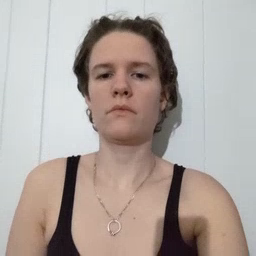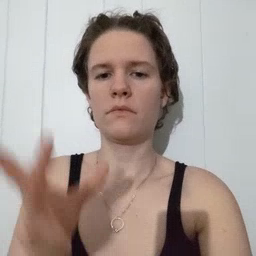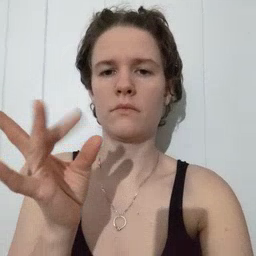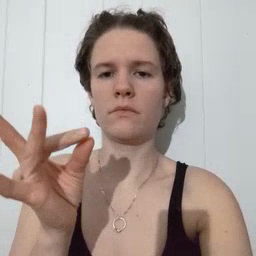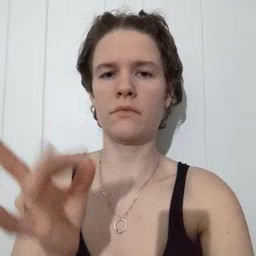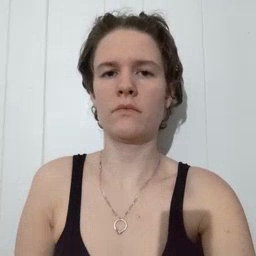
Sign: sticky